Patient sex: M
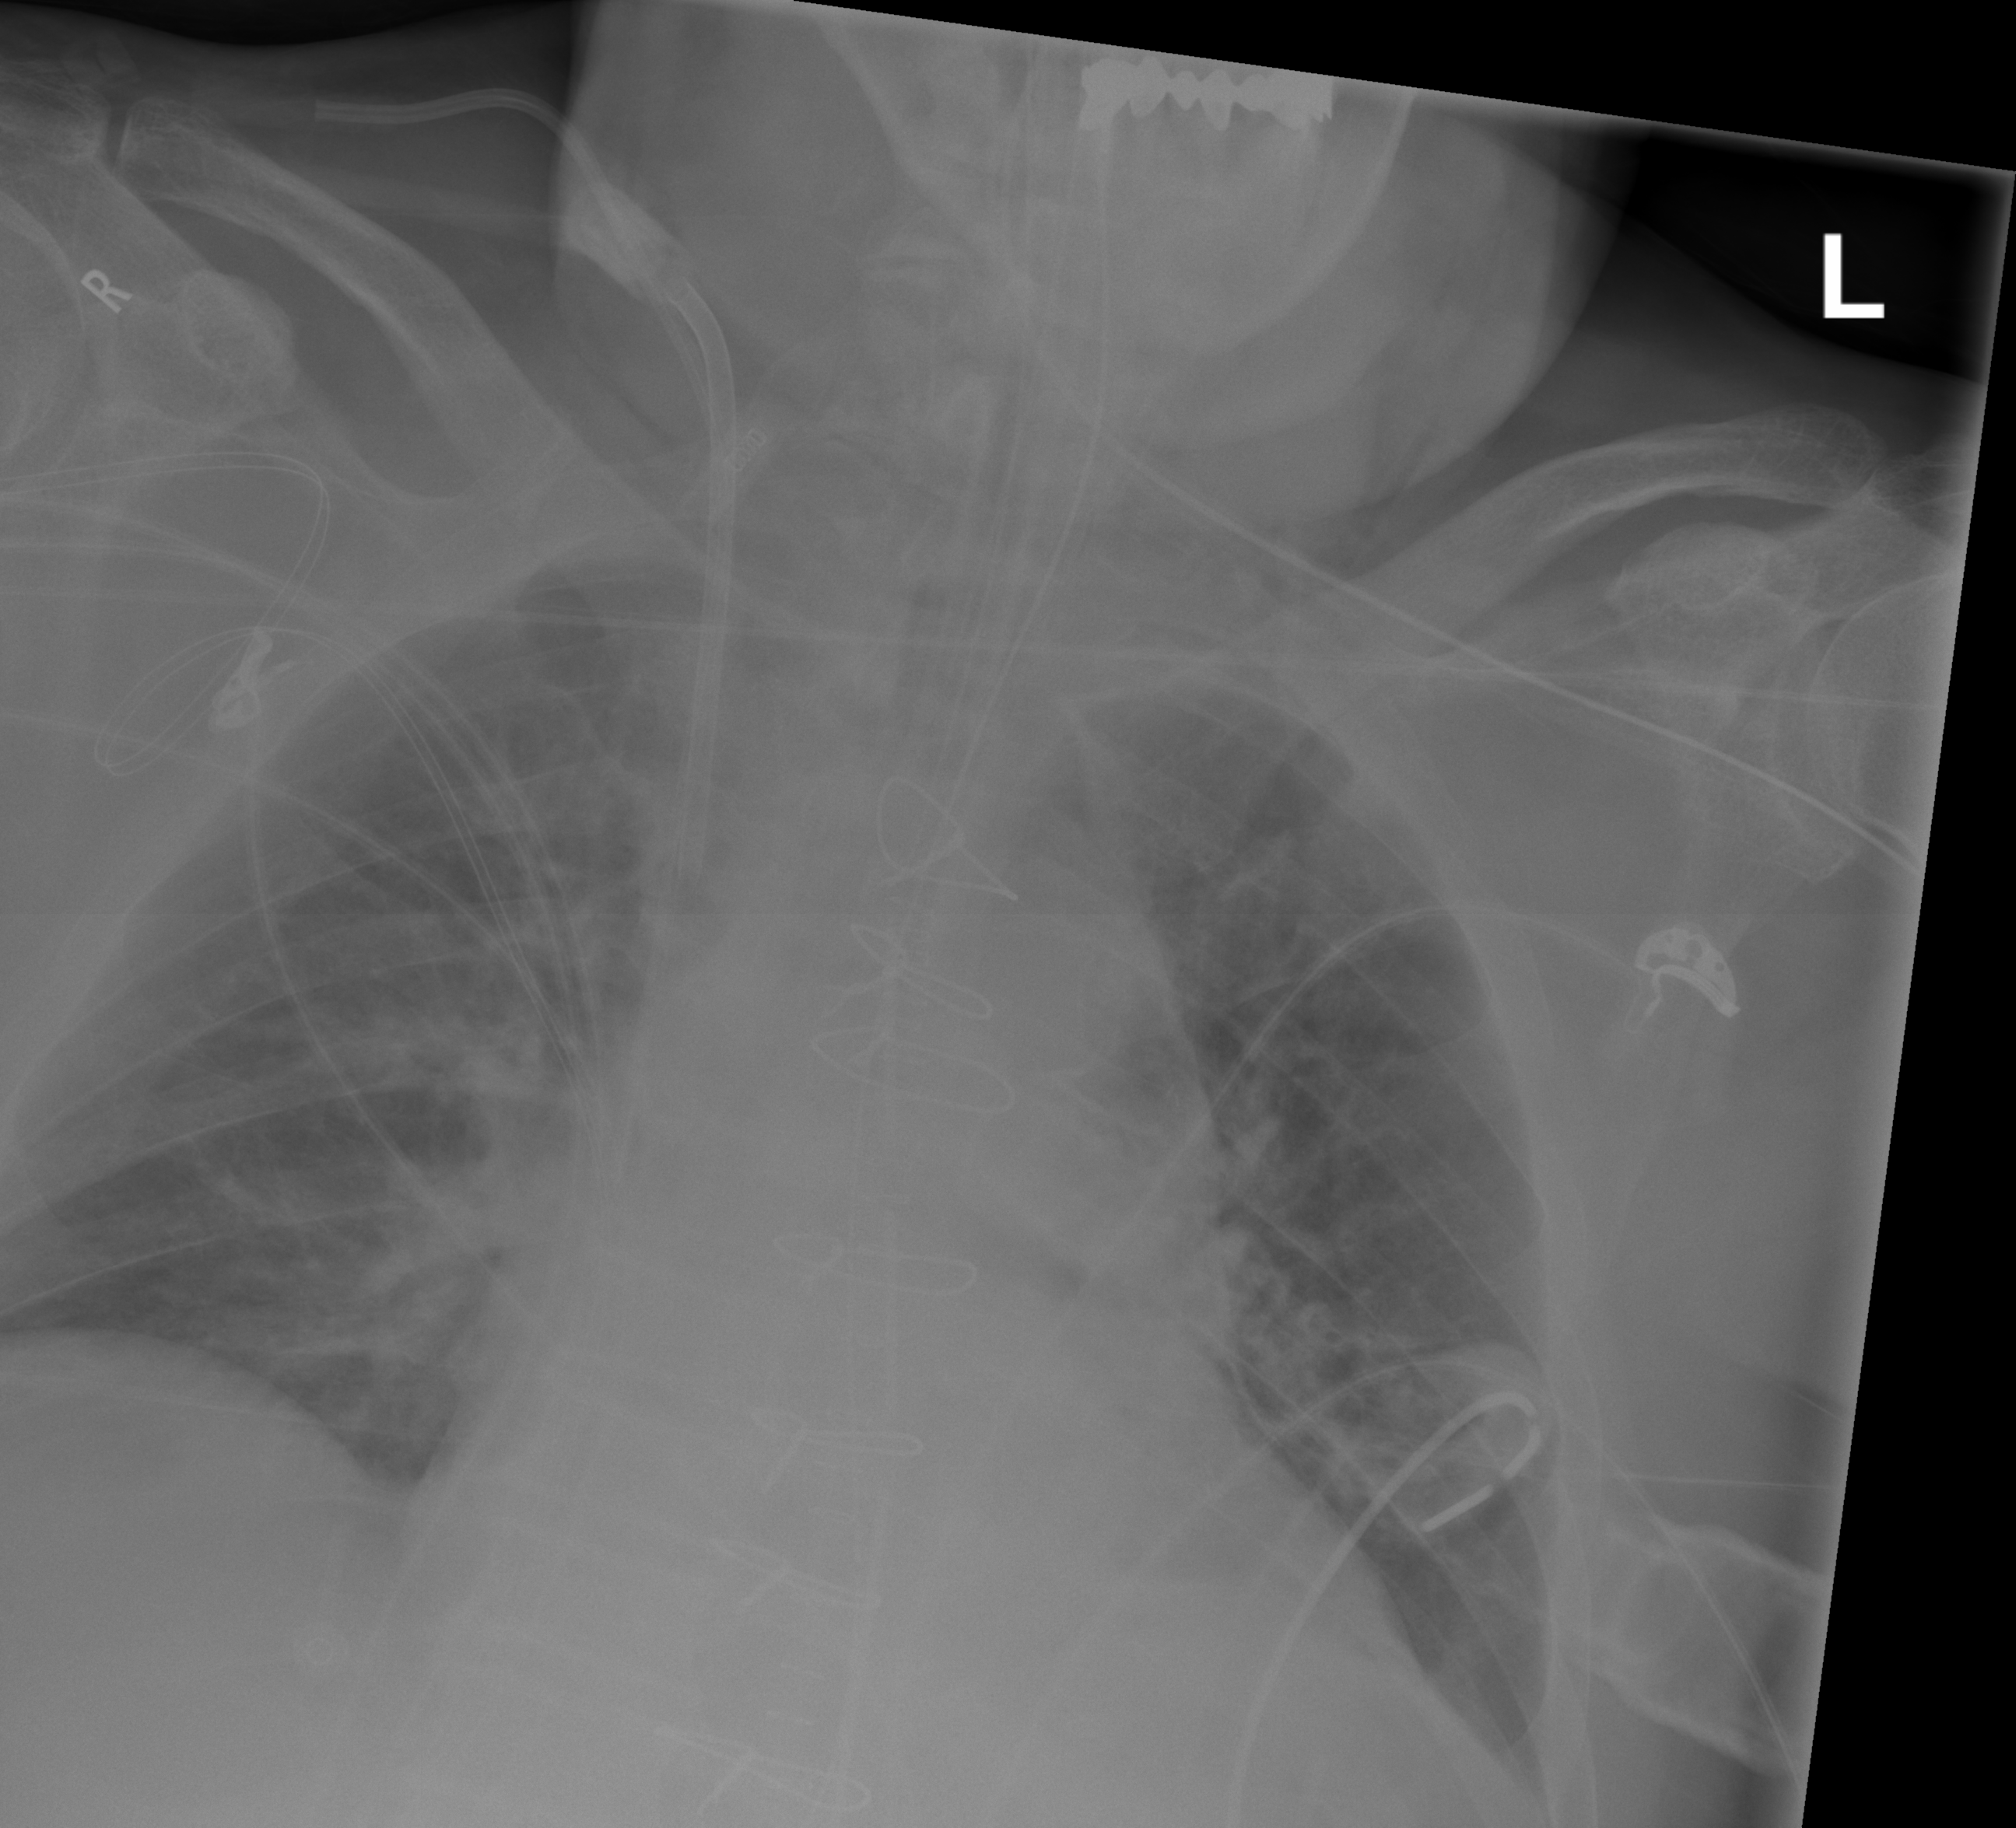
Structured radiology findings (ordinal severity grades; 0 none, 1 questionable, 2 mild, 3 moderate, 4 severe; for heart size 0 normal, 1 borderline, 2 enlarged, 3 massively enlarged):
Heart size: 1
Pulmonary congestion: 2
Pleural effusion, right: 0
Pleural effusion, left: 0
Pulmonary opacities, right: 0
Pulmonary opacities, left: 0
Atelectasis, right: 0
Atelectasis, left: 0